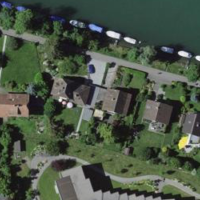
EUNIS habitat code: 54
Species observed at this site:
Corylus avellana